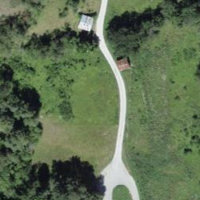
EUNIS habitat code: 32
Species observed at this site:
Melitaea didyma
Polyommatus daphnis
Coenonympha pamphilus
Neotinea ustulata